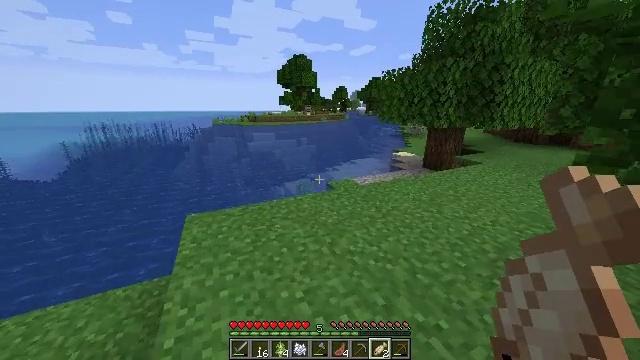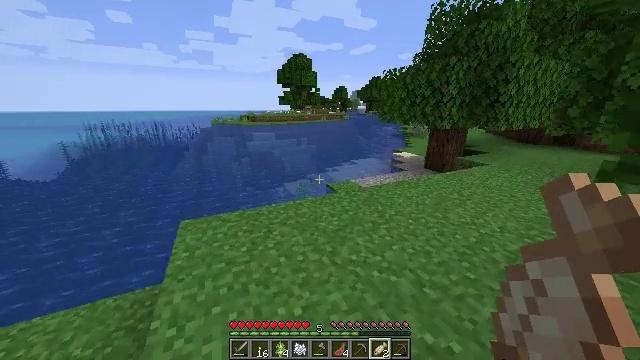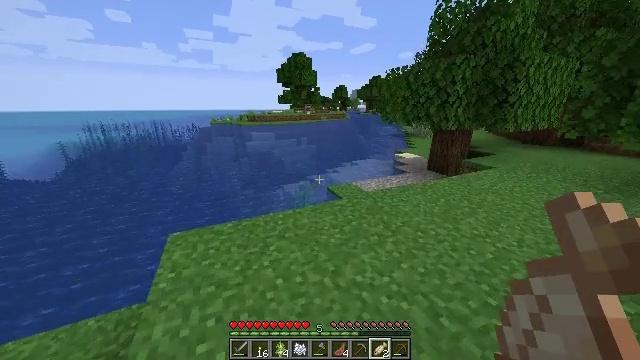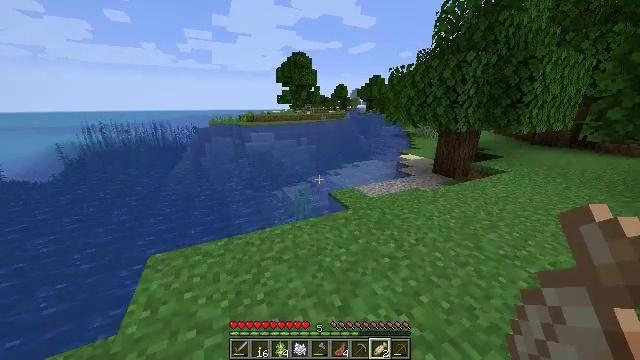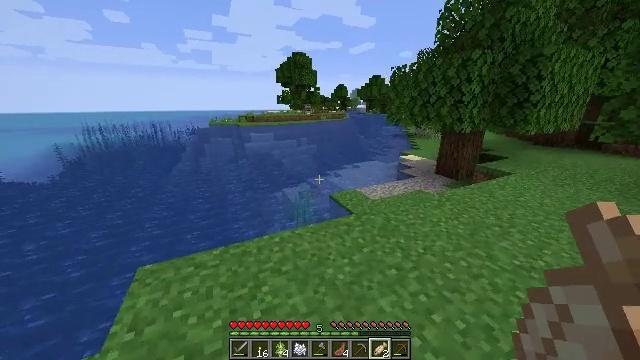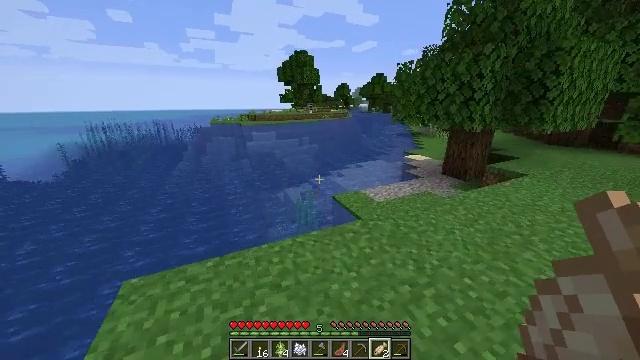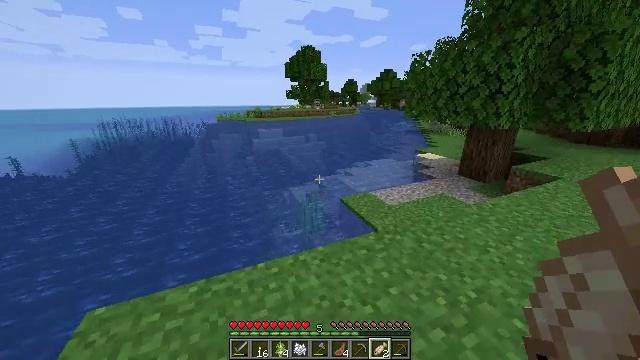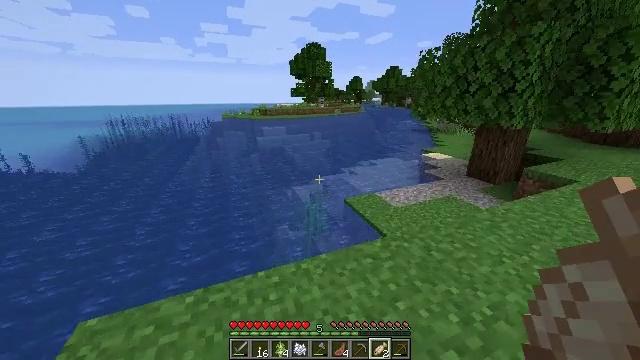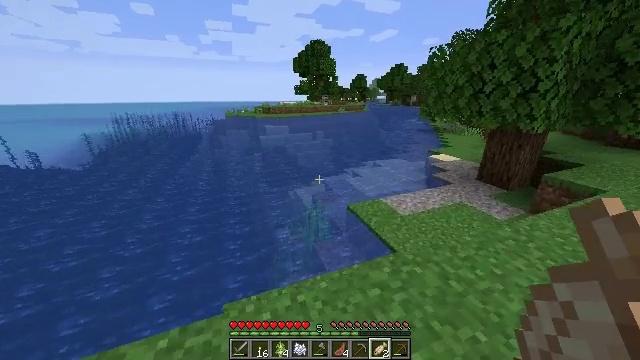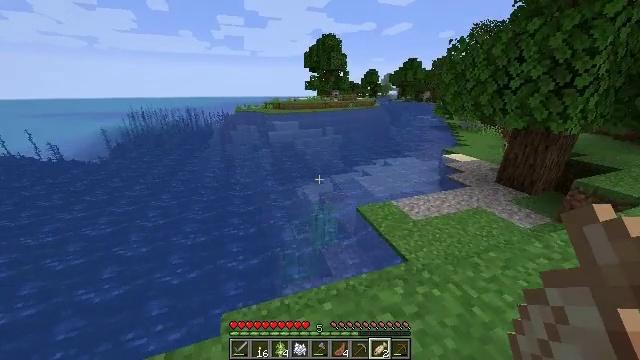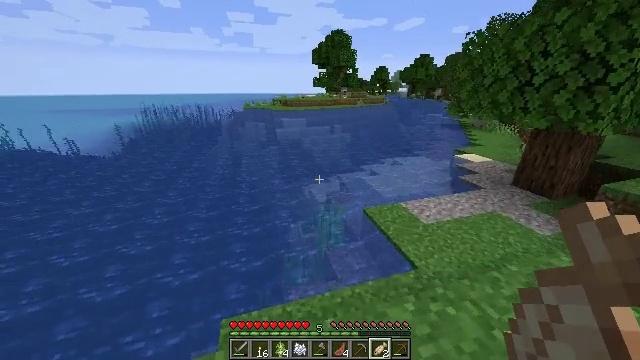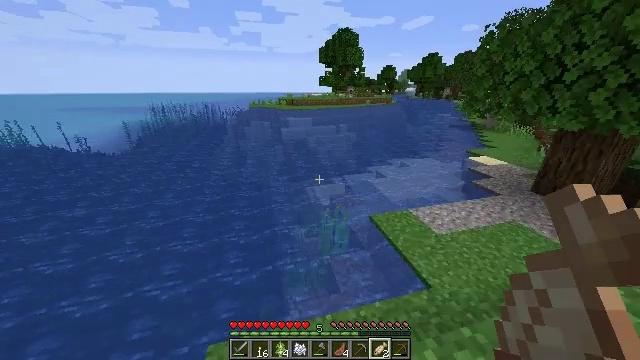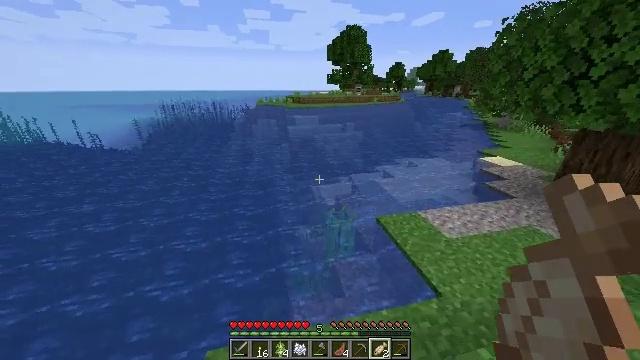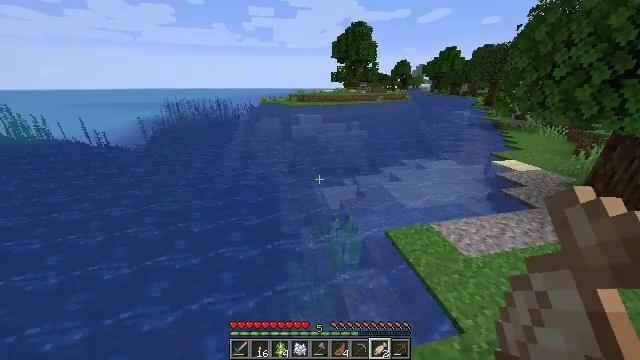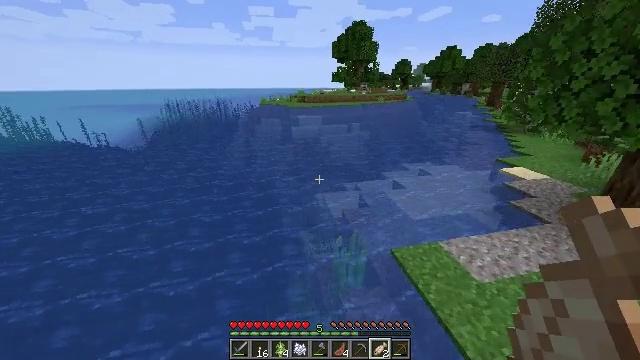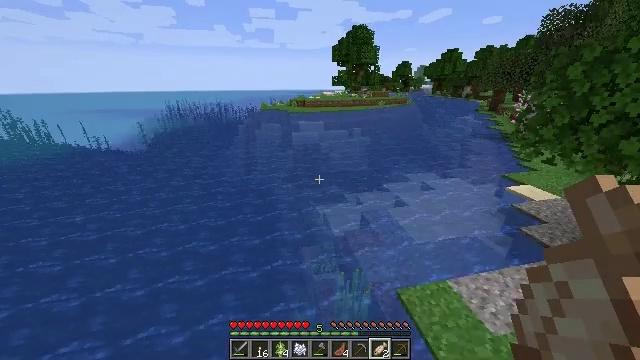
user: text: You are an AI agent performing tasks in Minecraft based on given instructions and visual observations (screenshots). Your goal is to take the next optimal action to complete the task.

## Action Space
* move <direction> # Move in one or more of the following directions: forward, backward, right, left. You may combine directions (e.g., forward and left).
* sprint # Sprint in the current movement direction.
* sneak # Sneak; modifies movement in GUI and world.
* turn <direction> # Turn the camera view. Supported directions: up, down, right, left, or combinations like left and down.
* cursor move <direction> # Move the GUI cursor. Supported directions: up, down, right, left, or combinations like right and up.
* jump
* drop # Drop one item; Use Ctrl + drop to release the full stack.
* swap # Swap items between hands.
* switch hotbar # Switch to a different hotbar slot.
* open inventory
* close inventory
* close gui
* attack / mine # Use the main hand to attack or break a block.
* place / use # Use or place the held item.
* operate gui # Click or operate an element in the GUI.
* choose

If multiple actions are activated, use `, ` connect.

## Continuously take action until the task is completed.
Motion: motion action
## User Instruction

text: Craft a cooked cod in the furnace.
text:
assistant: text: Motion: move forward
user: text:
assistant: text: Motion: move forward
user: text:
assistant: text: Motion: move forward
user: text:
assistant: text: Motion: move forward
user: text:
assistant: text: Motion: move forward
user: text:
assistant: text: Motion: move forward, turn left
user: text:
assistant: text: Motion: move forward, turn left
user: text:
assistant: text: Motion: move forward
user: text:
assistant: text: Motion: move forward, turn left and down
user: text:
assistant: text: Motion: move forward, turn left
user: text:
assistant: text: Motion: move forward, turn left
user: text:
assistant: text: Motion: move forward, turn left
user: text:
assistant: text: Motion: move forward, turn left
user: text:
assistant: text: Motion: move forward, jump
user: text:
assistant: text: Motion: move forward, jump
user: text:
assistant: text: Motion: move forward, jump
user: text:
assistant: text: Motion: move forward, jump
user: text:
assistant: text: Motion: move forward, jump
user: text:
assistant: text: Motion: move forward, jump
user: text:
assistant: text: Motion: move forward, jump
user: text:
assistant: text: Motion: move forward, jump
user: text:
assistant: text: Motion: move forward, jump
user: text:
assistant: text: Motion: move forward, jump
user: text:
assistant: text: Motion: move forward, jump
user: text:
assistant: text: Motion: move forward, jump
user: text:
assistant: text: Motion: move forward, jump
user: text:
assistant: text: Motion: move forward, jump
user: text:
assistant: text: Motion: move forward
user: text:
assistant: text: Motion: move forward
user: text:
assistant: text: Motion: move forward, turn up